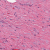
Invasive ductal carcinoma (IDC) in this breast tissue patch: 0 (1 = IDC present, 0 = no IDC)